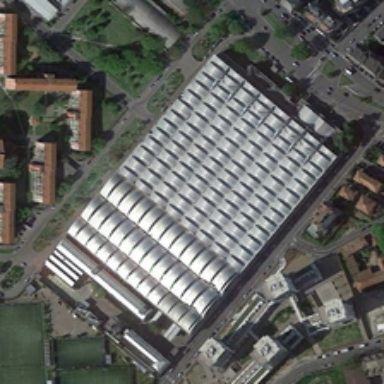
The center is a red square structure, a total of four layers .